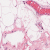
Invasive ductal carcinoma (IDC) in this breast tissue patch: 0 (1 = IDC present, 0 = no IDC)